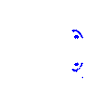
Particle: pion